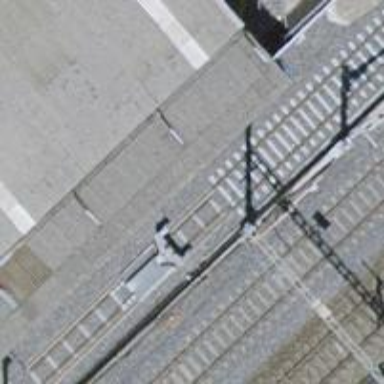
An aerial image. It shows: Railway buffer stop.